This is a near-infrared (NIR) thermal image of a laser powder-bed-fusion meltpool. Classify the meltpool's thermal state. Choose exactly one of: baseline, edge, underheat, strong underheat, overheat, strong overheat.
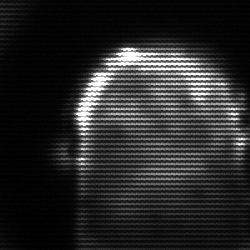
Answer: baseline